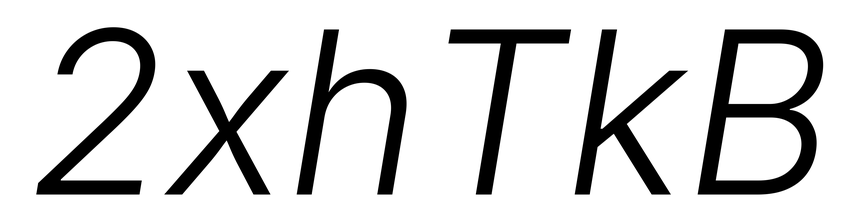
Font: Inter-Italic_Light_Italic